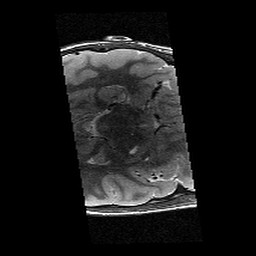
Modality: T2w
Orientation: axial
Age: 13
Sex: male
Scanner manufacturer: siemens
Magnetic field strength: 3 T
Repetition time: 9.23 s
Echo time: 0.067 s